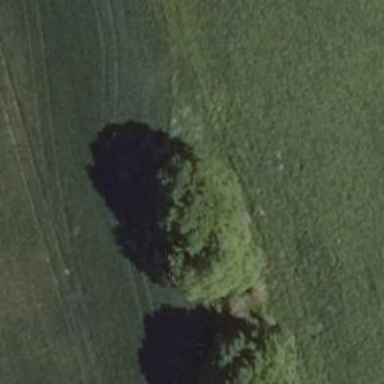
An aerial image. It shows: Row of trees in natural setting.